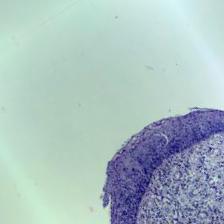
Diagnosis: Normal